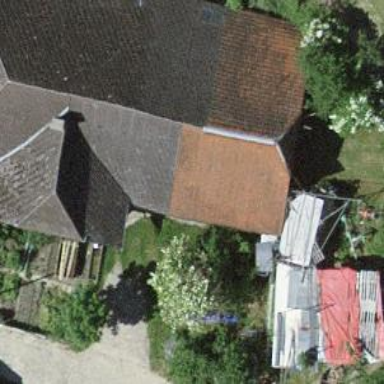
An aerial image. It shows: Farm building.